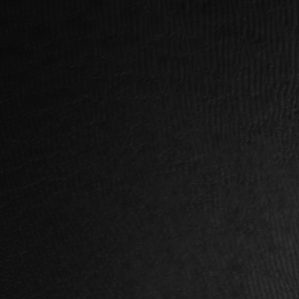
Label: frost